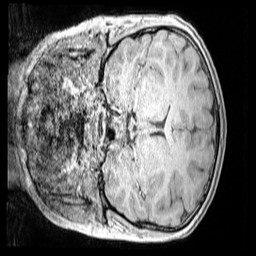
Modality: MP2RAGE
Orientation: coronal
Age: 11
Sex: male
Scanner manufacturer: siemens
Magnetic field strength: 3 T
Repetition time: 4 s
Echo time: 0.00299 s